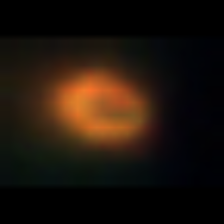
Taxon: Unknown_phyto
Group: Unknown